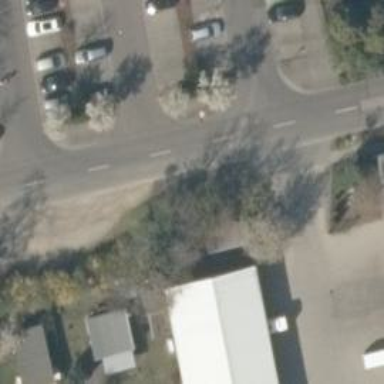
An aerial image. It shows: Living street with asphalt surface and sidewalks on both sides.